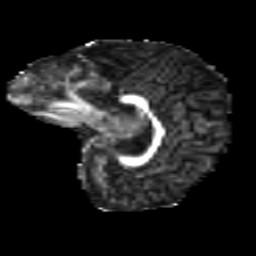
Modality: FA
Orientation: sagittal
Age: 8
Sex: male
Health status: ill
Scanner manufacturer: ge
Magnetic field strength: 3 T
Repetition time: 6.752 s
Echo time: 0.079 s